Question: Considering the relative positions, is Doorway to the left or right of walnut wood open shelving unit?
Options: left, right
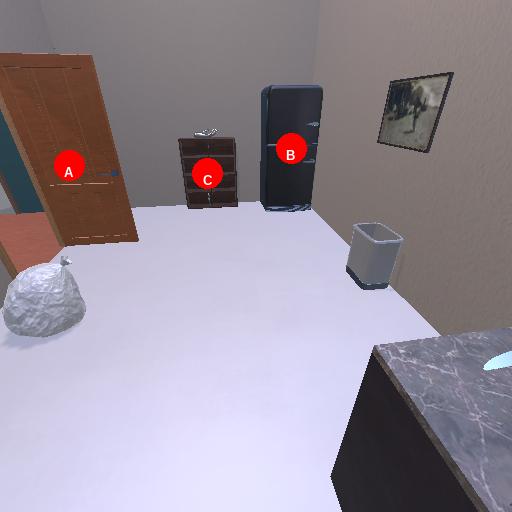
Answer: left